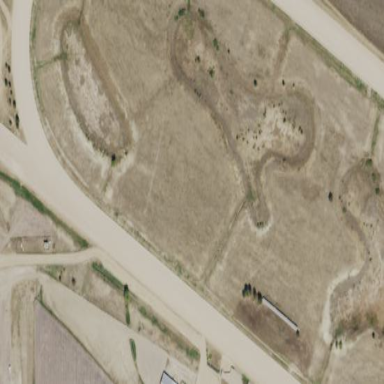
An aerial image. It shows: Track designed for horse racing in leisure land setting.